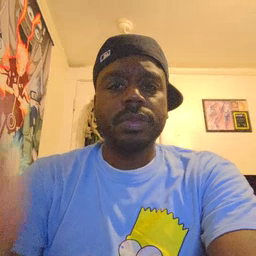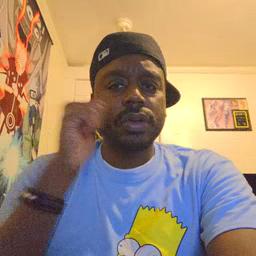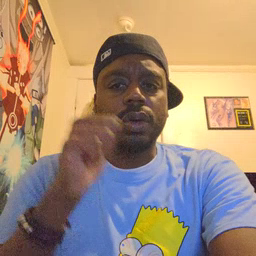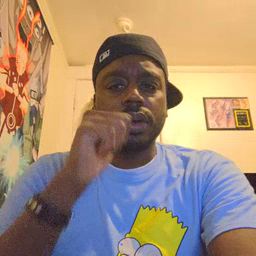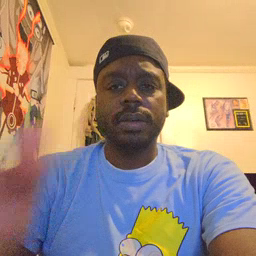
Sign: girl